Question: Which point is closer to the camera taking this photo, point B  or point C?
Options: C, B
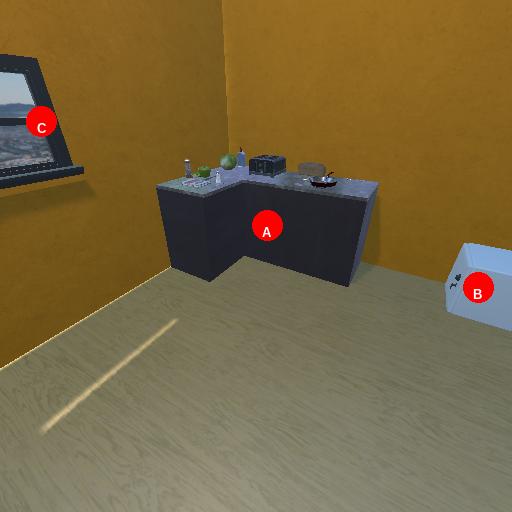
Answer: C